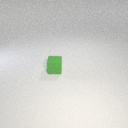
small green rubber cube